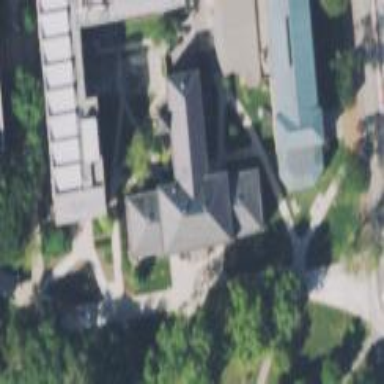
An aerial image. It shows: University building with distinct quadruple saltbox roof shape.